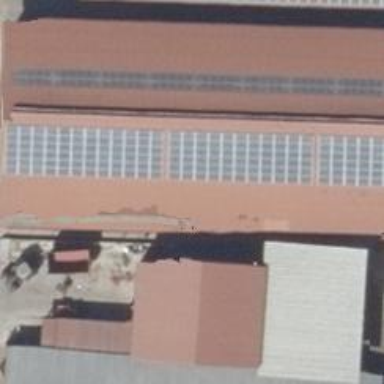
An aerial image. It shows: Small solar photovoltaic panel used as generator to produce electricity.